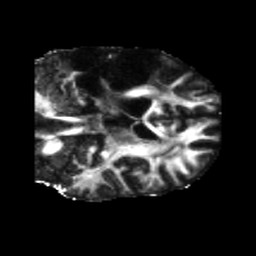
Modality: FA
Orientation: coronal
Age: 58
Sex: male
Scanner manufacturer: siemens
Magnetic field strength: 3 T
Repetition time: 5.47 s
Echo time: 0.0854 s